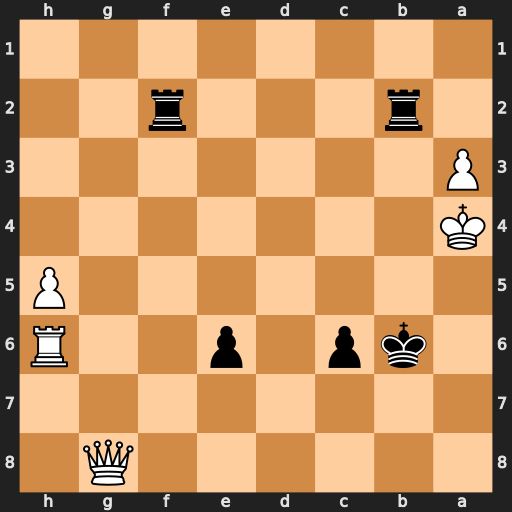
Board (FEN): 6Q1/8/1kp1p2R/7P/K7/P7/1r3r2/8
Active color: b
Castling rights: -
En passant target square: -
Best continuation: Rf4#